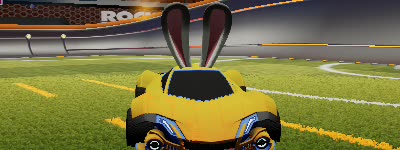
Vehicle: werewolf